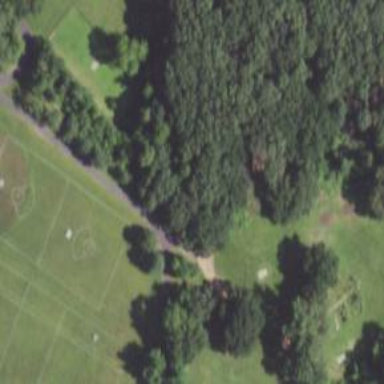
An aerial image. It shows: The beginning point of disc golf course.